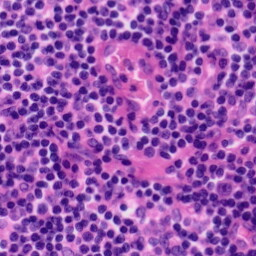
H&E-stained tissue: Tonsil